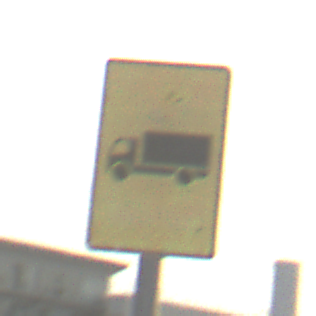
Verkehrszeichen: KFZZulaessigeGesamtmasse3Komma5TOhnePfeilsymbol
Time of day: SunriseSunset
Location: Outdoor (Urban)
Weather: PartlyCloudy
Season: NotSpecified
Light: Natural